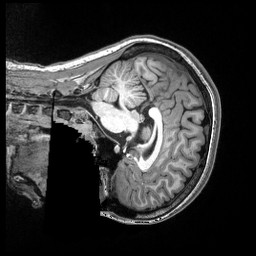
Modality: T1w
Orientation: sagittal
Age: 20
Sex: female
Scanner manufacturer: siemens
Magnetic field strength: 3 T
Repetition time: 2.53 s
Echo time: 0.0033 s